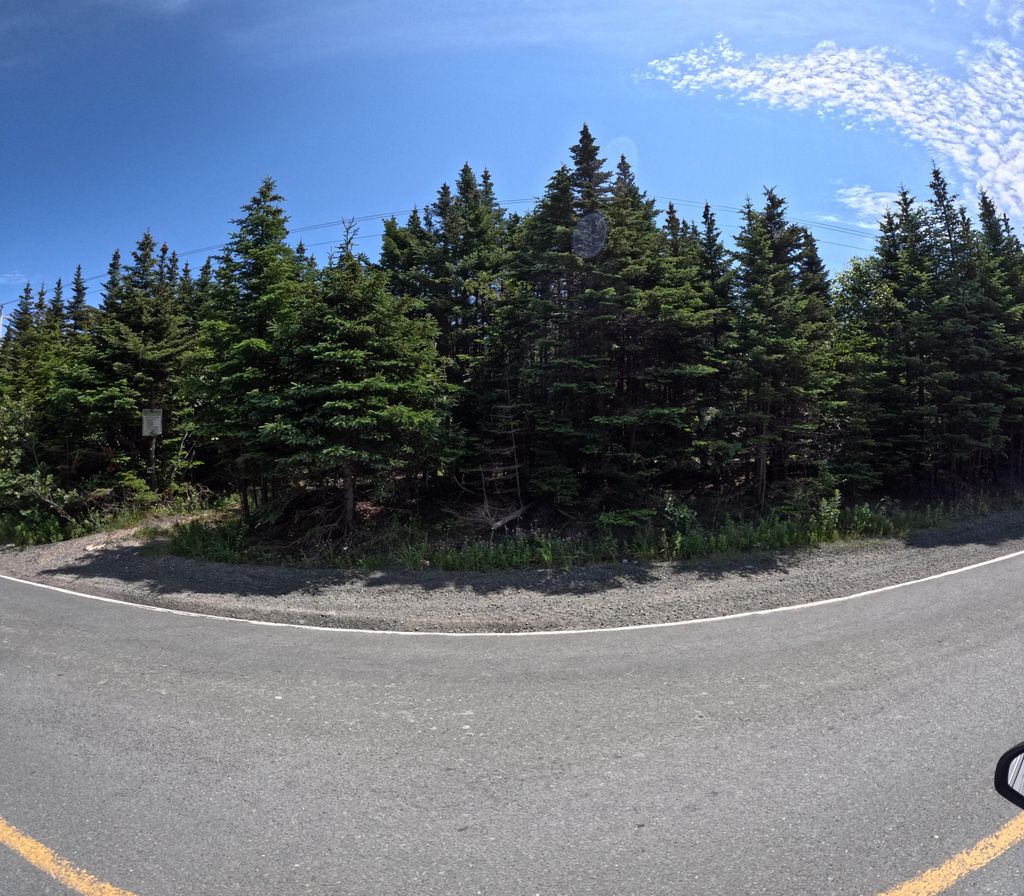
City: st_johns